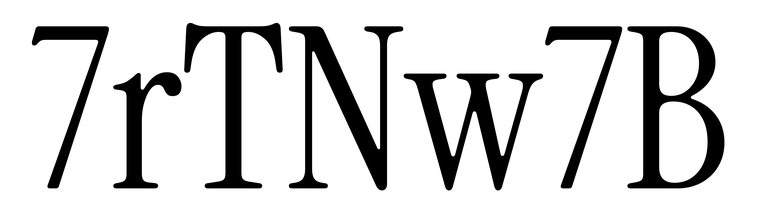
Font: InstrumentSerif-Regular